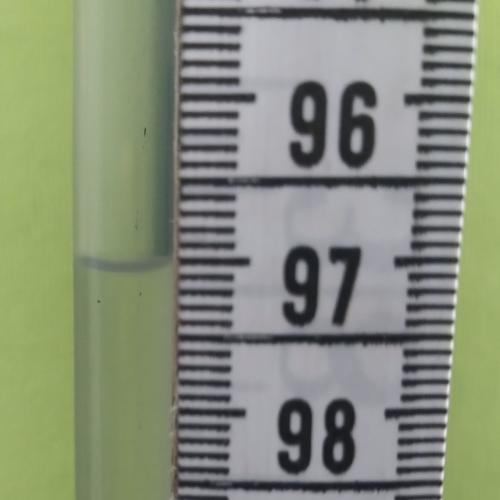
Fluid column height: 97.0 cm